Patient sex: M
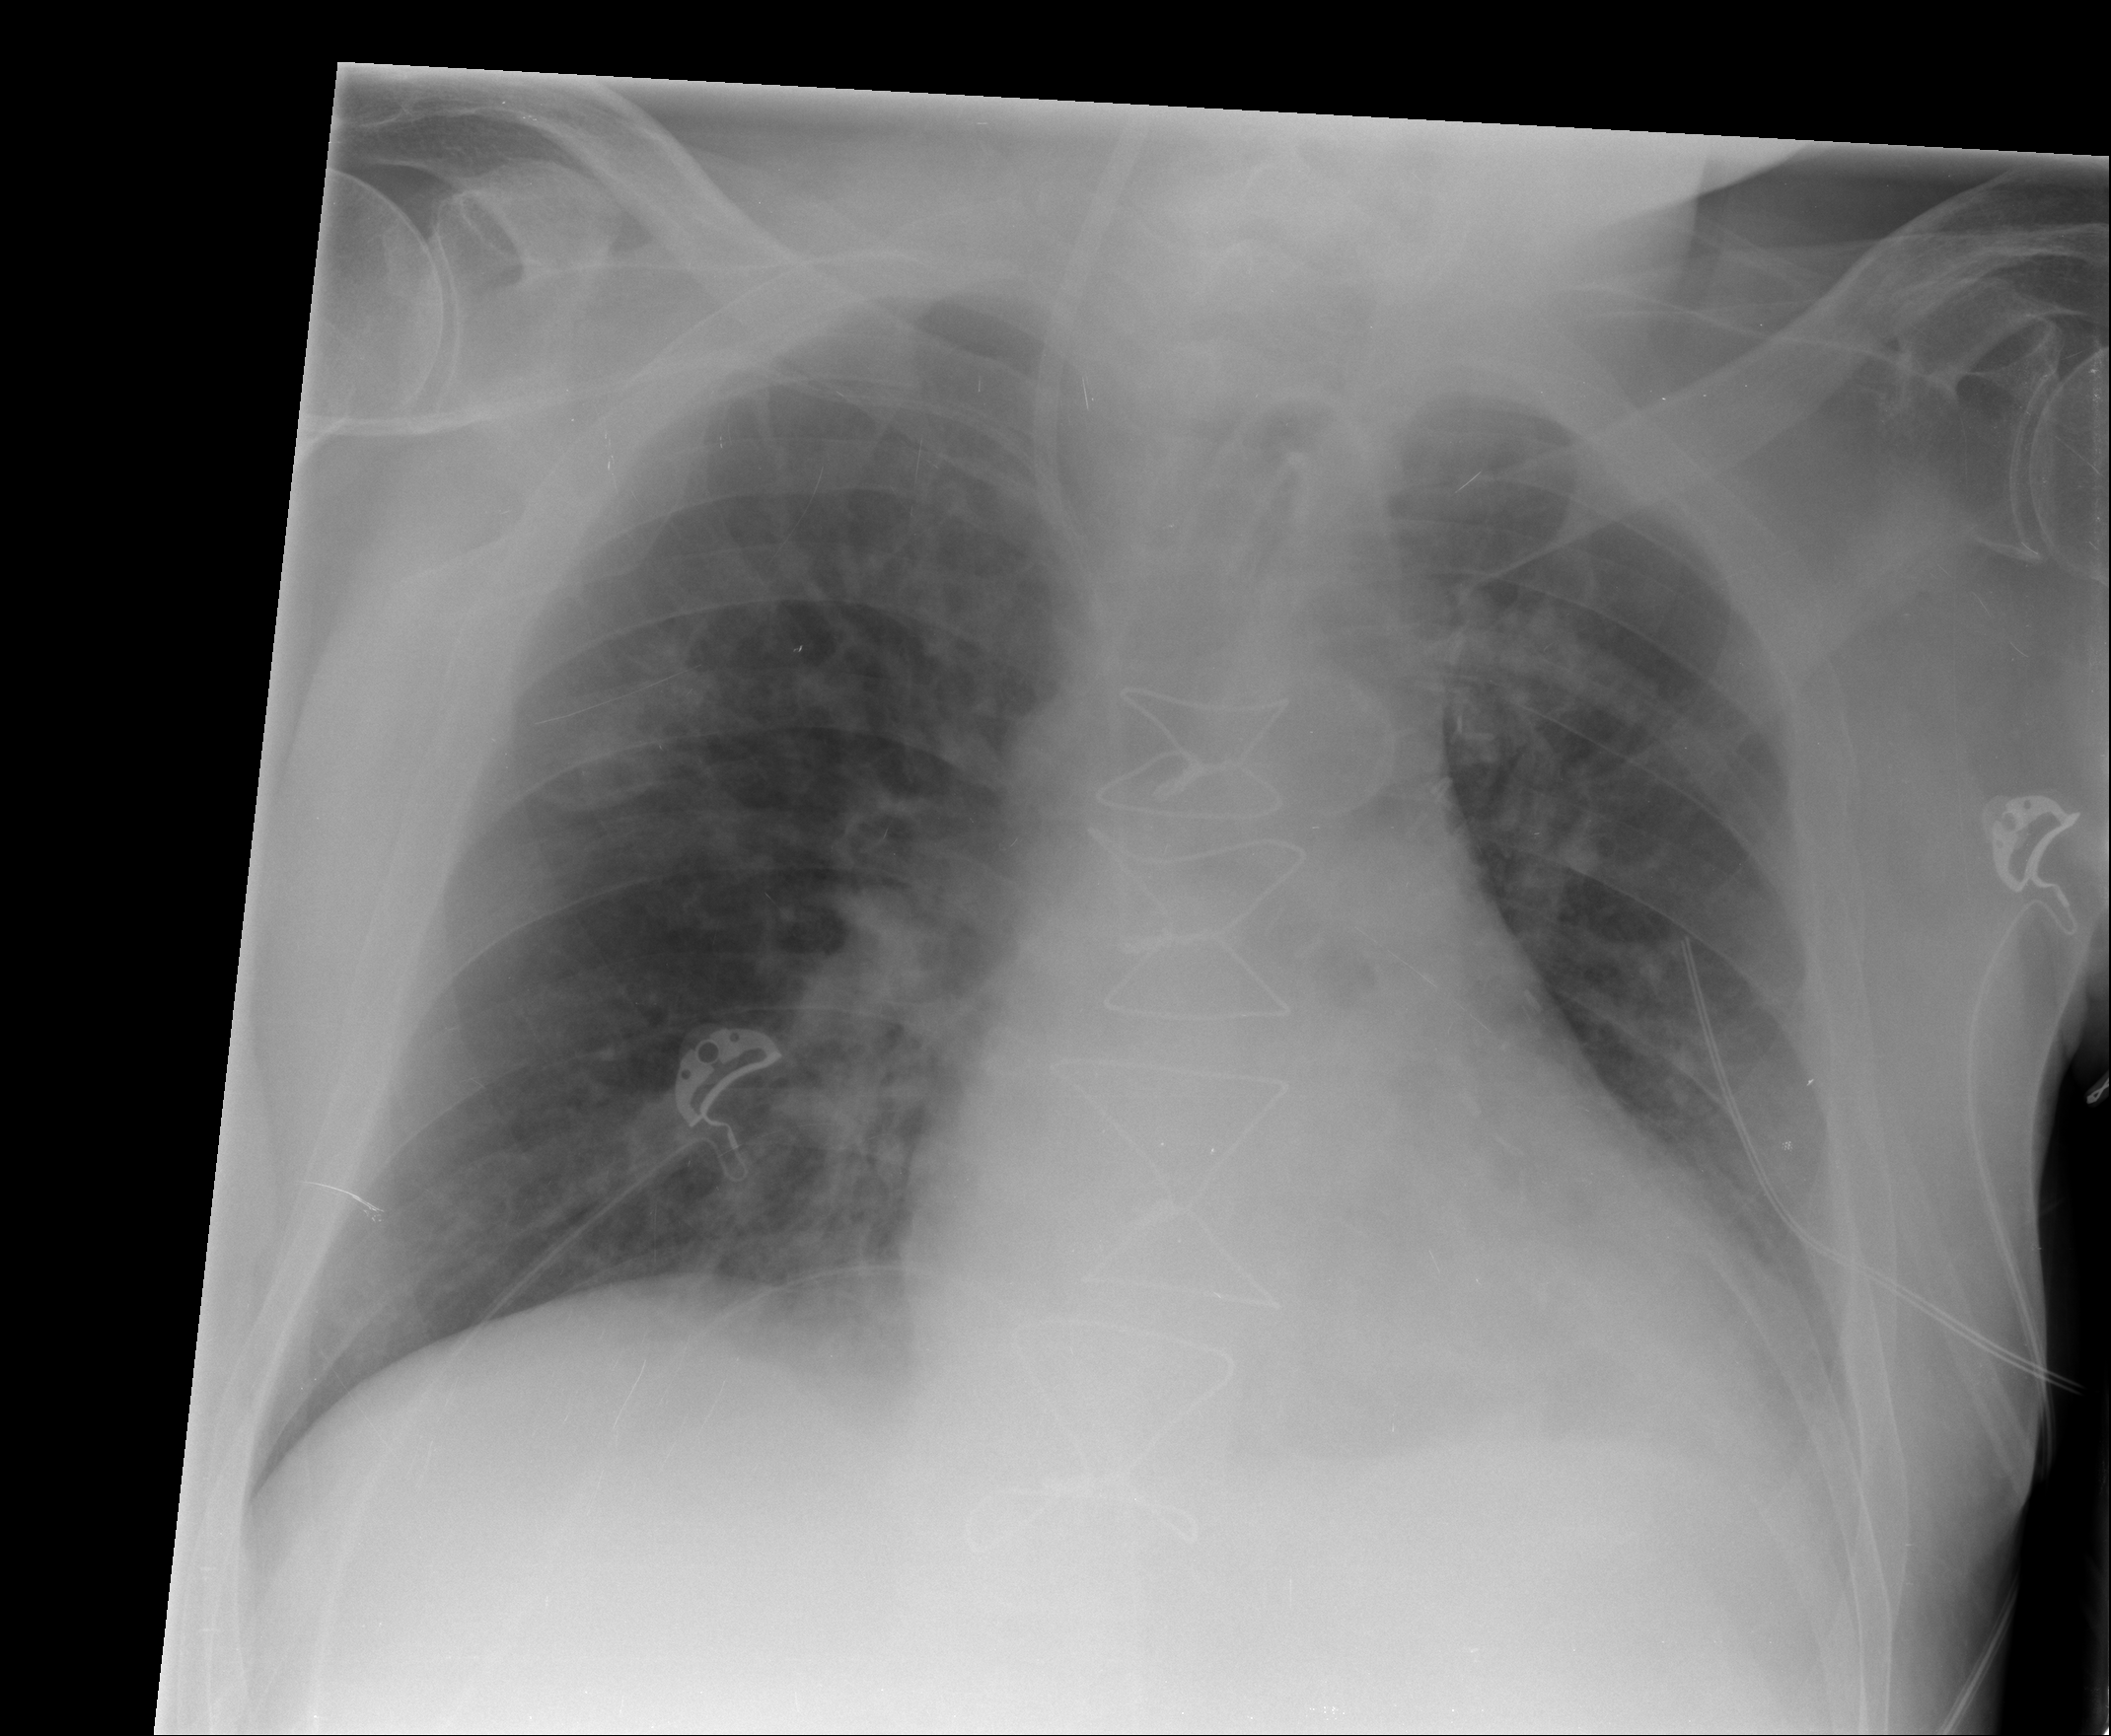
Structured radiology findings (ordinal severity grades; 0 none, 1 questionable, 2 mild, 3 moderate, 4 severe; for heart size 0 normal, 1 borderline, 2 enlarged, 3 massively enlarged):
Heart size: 1
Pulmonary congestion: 1
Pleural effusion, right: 0
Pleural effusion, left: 2
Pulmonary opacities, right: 2
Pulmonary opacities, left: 2
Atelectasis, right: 2
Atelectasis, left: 2